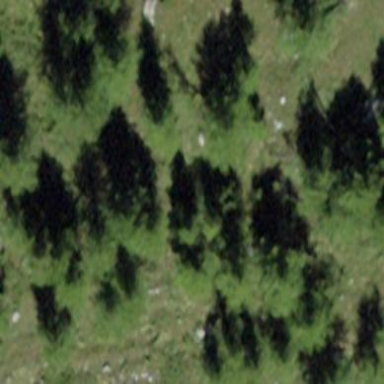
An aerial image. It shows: Forest area.